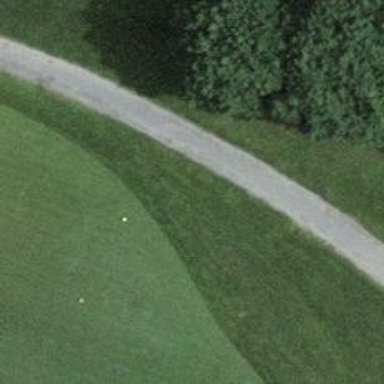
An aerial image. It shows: Designated golf cart track with grade1 surface.